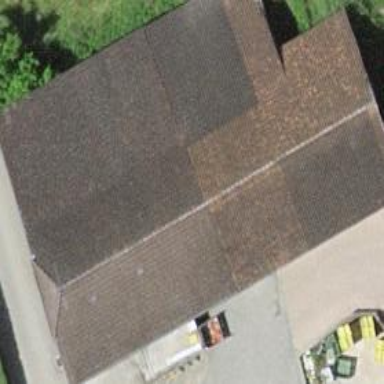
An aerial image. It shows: Rural barn.